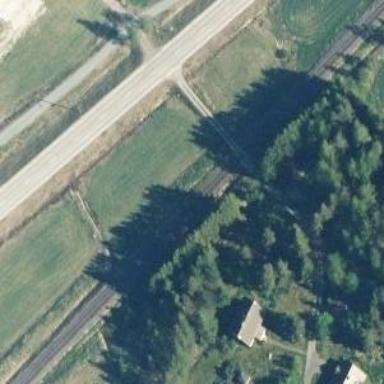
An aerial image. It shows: Level crossing with both lights and saltire in place.